Question: i'm trying to understand how to build something like this (google plus profile page):

Seems that there is a header (like tableheaderview) and, when the user tap on Foto, Post or Info the bottom change to UiTableView, UiCollectionView.
How can i realize this? With ContainerView?
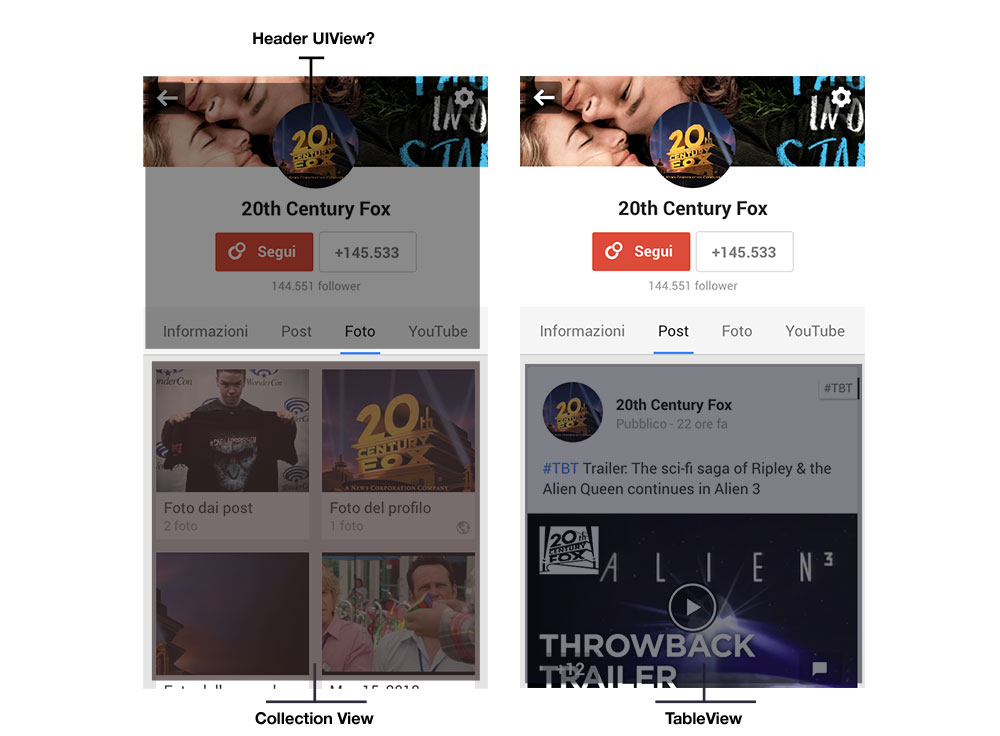
Answer: The solution is simple (thanks to <URL>:
> just add UiCollectionView to UiTableViewCell. That's it